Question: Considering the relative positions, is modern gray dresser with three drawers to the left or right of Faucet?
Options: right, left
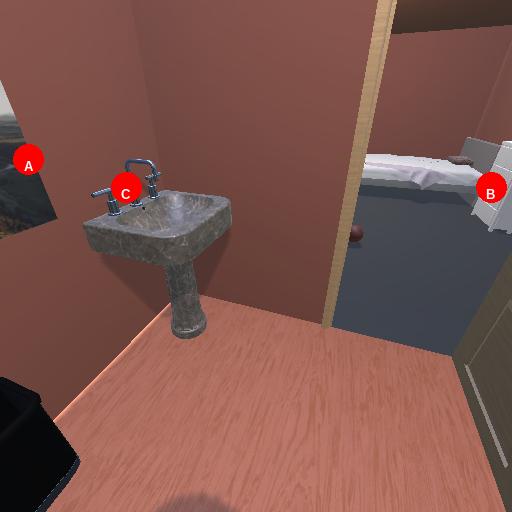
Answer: right